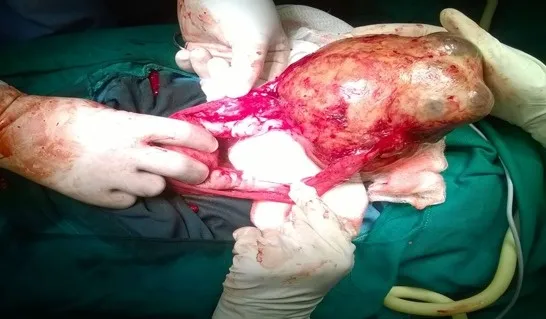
Intraoperative findings of the cystic mass with its attachments.
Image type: medical_photograph (other_medical_photograph)